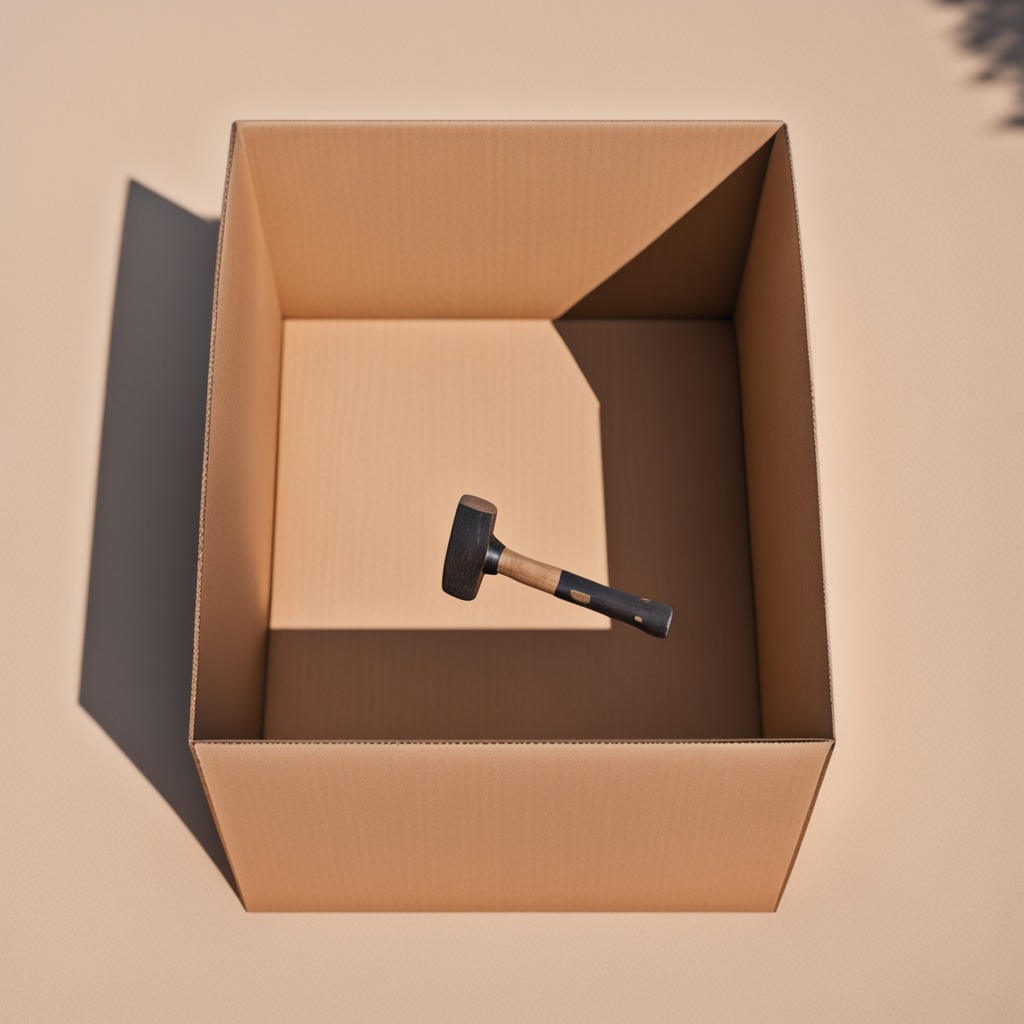
A hammer is lying on a clean dry cardboard box surface in an outdoor workshop during daytime bright natural light soft shadows slightly creased but